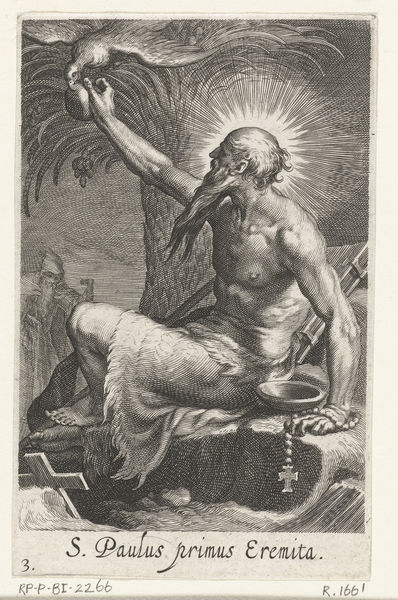
Titel: Heilige Paulus van Thebe als kluizenaar
Künstler: Boëtius Adamsz. Bolswert
Standort: Amsterdam
Institution: Rijksmuseum
Schlagwörter: paul, gravure, aigle, peau, bol, croix, saint, livre, bible, désert, esprit, auréole, ermite, bête, aigne